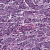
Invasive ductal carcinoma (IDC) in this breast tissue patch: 1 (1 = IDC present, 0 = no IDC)